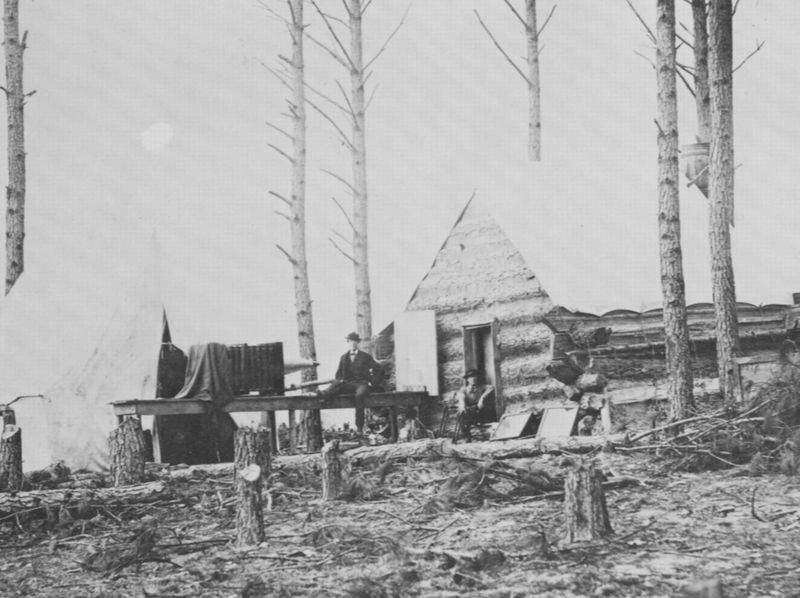
Titel: Bradys fotografisches Hauptquartier bei Petersburg
Künstler: Mathew B. Brady
Schlagwörter: baum, himmel, mann, weiß, baumstämme, bäume, landschaft, menschen, sitzen, äste, grau, hell, holz, hut, hüte, licht, männer, schwarz, tisch, tür, dach, haus, anzug, kleidung, mensch, ast, baumstamm, natur, stamm, zweige, hütte, sonne, boden, tücher, personen, wald, arbeit, ansicht, man, nebel, kahl, herbst, winter, amerika, bank, arbeiter, häuschen, stämme, balken, foto, fotografie, photographie, stümpfe, eingang, belichtung, zweig, lichtung, schwarzweiß, kasten, photo, säge, unterholz, holzhütte, fällen, holzfäller, roden, rodung, waldboden, platten, blattlos, stumpf, unheimlich, aufnahme, holzhaus, baumstumpf, blockhaus, zelt, zelte, lager, baumstümpfe, plane, blockhütte, balg, kahlschlag, abgeholzt, fotoapparat, kamera, zeltplane, baumfäller, gerodet, tütte, baumsämme, holzen, goldsuche, blgen, wald waldhaus, holtfäller, alte kamera, baum mann